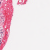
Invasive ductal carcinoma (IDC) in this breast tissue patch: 0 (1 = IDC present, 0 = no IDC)